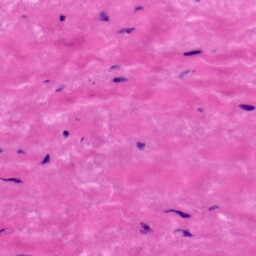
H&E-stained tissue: Tonsil